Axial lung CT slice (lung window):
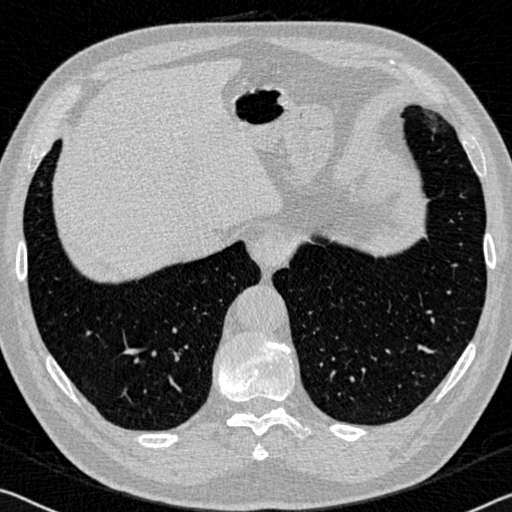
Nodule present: no